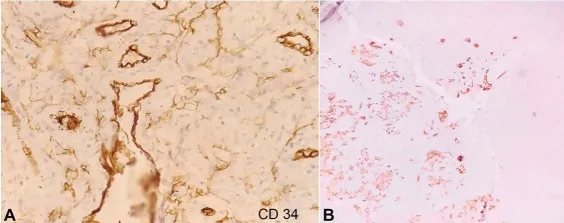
Photomicrographs of the tumor. A- Immunohistochemical reaction focally positive for CD34 (40X); and for AE1/AE3 in B (10X).
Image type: pathology (immunostaining)